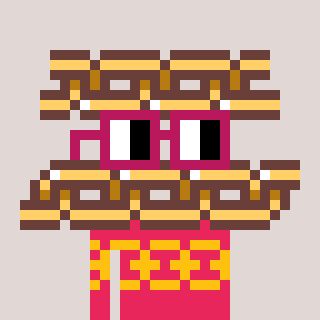
a pixel art character with square dark red glasses, a chain-shaped head and a redpinkish-colored body on a warm background